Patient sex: M
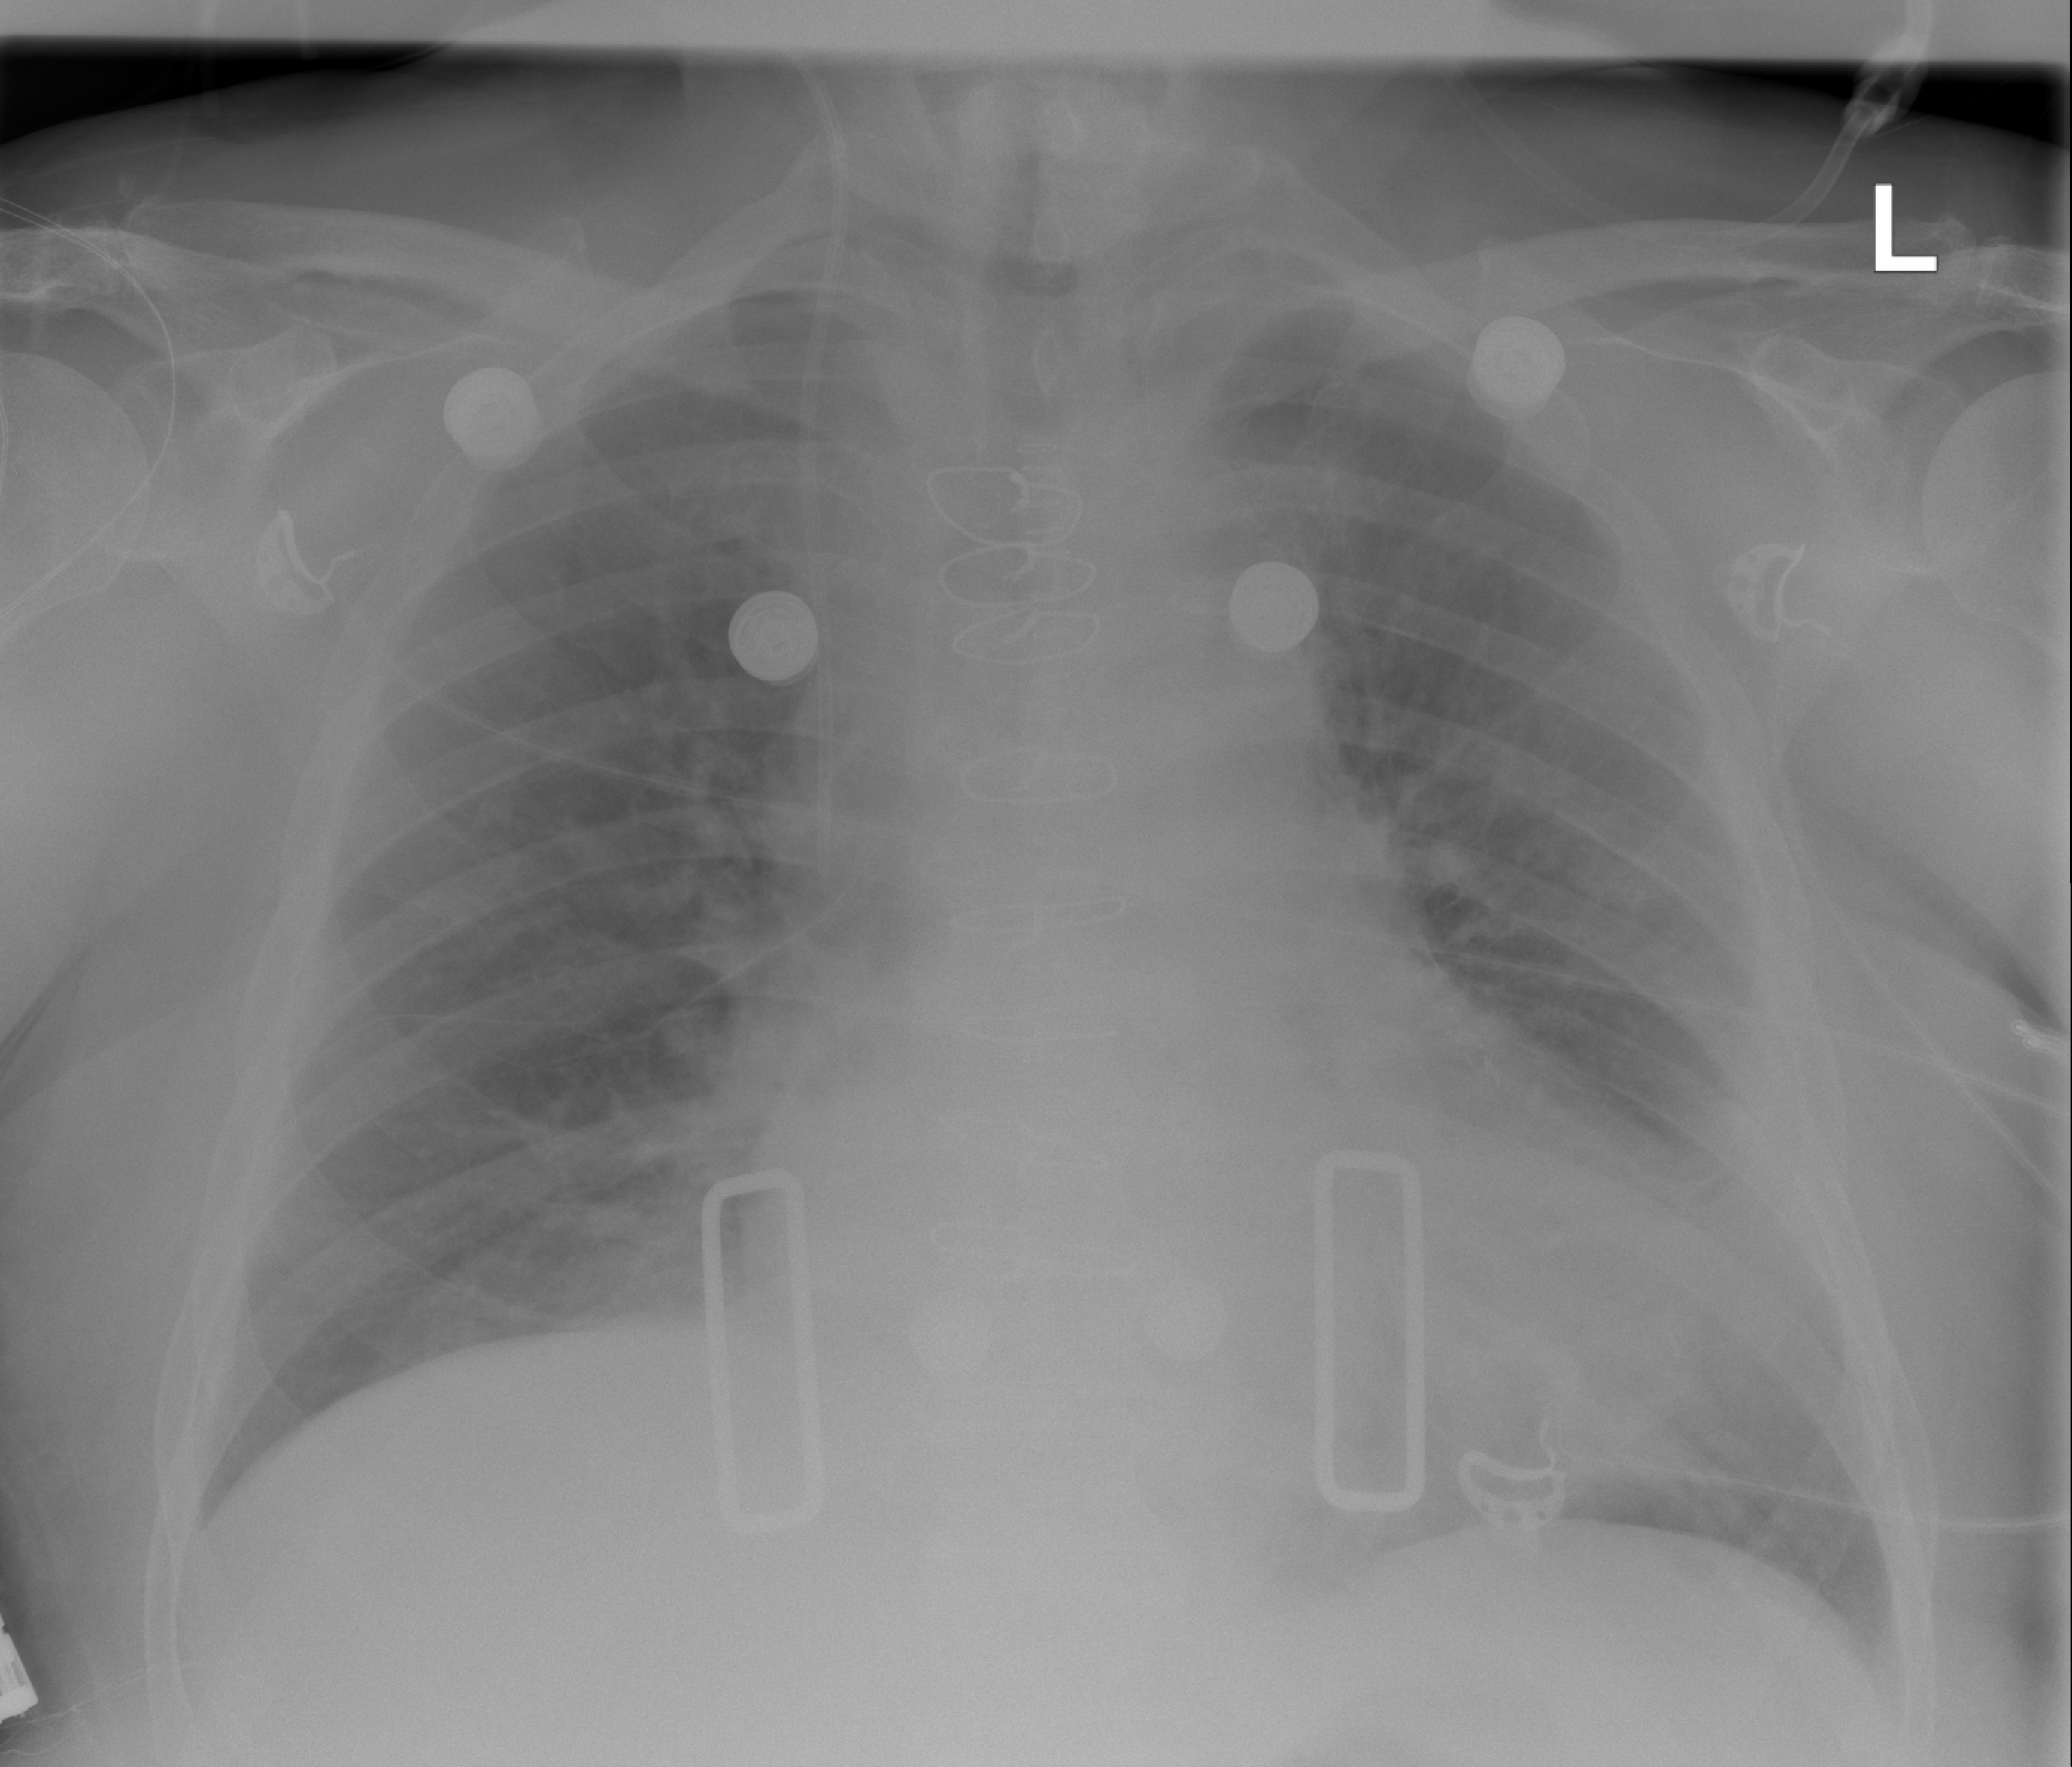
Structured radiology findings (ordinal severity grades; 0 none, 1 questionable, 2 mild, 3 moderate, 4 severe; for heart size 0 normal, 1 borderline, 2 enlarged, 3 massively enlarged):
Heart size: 2
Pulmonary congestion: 2
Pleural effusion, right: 0
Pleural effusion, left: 0
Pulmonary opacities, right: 0
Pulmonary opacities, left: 0
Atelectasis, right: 2
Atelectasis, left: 2